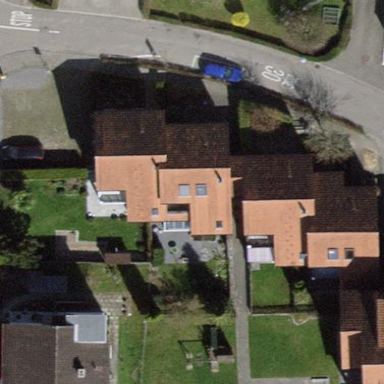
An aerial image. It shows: View of apartment building.